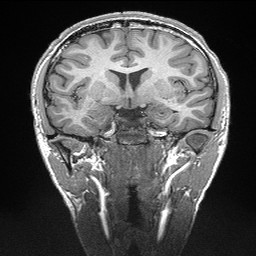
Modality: T1w
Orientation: sagittal
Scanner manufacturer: siemens
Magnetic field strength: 3 T
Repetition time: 2.3 s
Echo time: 0.00298 s